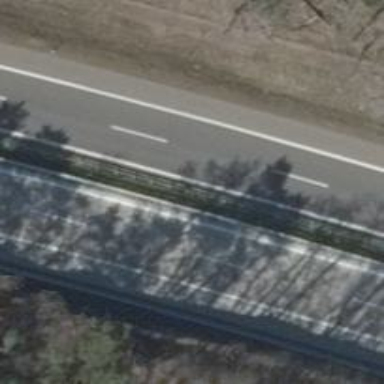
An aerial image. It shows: Asphalt motorway.